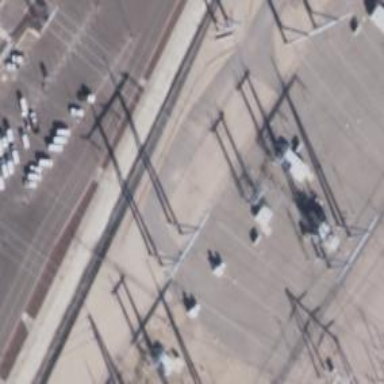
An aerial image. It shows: H-frame designed tower for power lines.